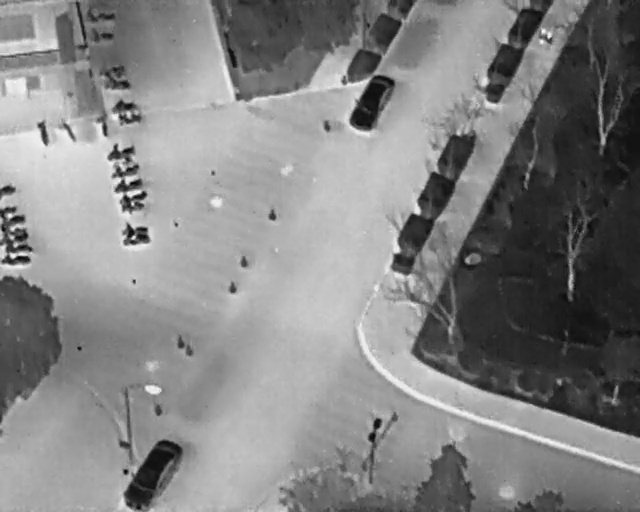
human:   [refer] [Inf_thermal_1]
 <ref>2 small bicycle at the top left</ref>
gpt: <box>[[19, 20, 21, 25, 170], [14, 24, 17, 25, 177]]</box>

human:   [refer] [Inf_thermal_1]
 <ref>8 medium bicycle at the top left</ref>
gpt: <box>[[14, 0, 16, 6, 2], [14, 4, 17, 9, 2], [16, 11, 18, 16, 168], [16, 13, 19, 19, 2], [18, 17, 20, 23, 167], [8, 24, 13, 26, 145], [4, 24, 8, 27, 168], [17, 26, 19, 32, 169]]</box>

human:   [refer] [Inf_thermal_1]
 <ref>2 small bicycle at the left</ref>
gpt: <box>[[0, 35, 2, 38, 2], [0, 39, 2, 42, 2]]</box>

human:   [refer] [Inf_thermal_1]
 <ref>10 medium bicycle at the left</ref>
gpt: <box>[[0, 40, 3, 46, 2], [1, 43, 3, 48, 2], [1, 45, 3, 51, 2], [1, 47, 3, 53, 2], [18, 29, 20, 36, 165], [18, 32, 21, 38, 165], [19, 35, 21, 41, 165], [19, 38, 21, 43, 165], [19, 41, 21, 47, 172], [20, 43, 22, 49, 172]]</box>

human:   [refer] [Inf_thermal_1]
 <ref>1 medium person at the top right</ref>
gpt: <box>[[84, 6, 87, 8, 5]]</box>

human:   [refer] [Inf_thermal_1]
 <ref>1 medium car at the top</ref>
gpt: <box>[[53, 16, 63, 23, 23]]</box>